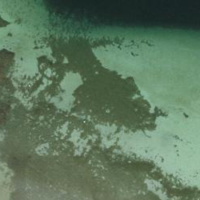
EUNIS habitat code: 14
Species observed at this site:
Potamogeton perfoliatus